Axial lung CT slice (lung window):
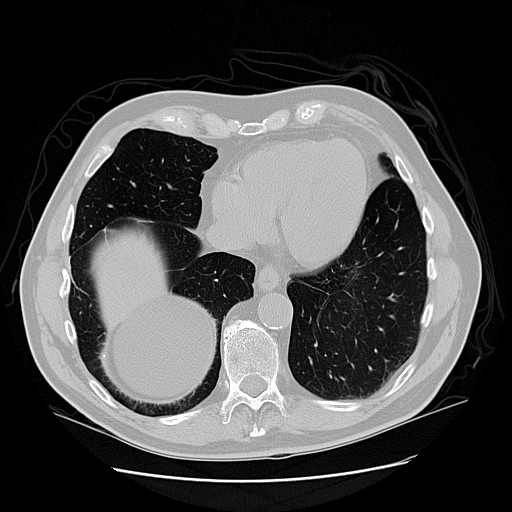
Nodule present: no